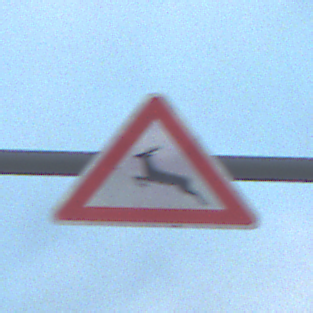
Verkehrszeichen: WildwechselRechts
Umgebung: Outdoor, Beach
Tageszeit: SunriseSunset
Wetter: PartlyCloudy
Licht: Natural
Jahreszeit: NotSpecified
Kontrast: MediumContrast